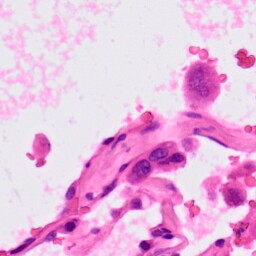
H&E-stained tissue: Lung